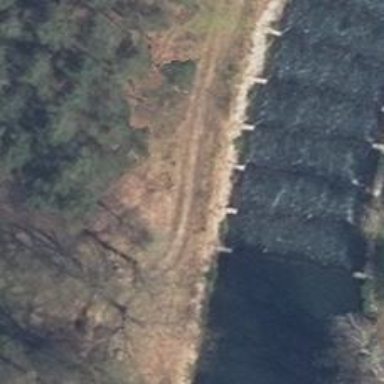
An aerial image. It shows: Weir along the waterway.